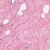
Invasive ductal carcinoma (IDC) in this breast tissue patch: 0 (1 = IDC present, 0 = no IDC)